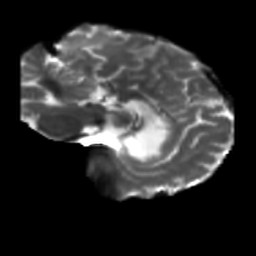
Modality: T2w
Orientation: sagittal
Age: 46
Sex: male
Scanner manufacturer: siemens
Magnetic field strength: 3 T
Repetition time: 5.47 s
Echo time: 0.0854 s